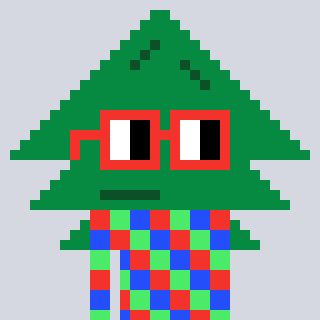
a pixel art character with square red glasses, a fir-shaped head and a computerblue-colored body on a cool background